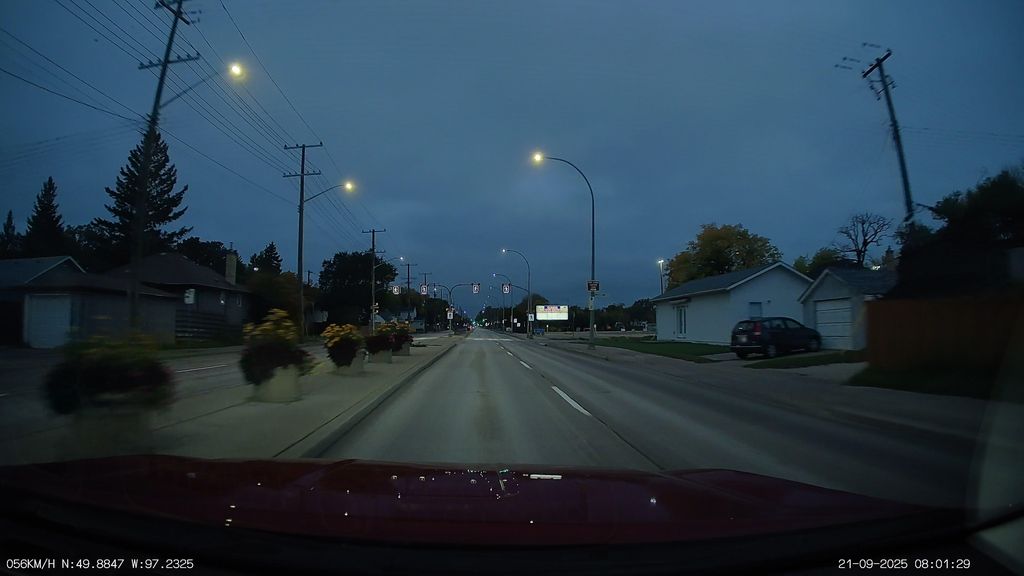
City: winnipeg